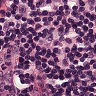
Metastatic tissue present: no